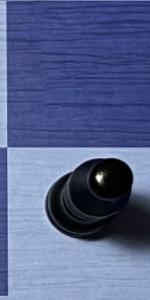
Label: Bishop_Black